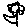
Label: flower